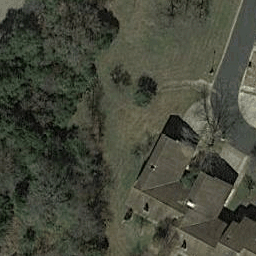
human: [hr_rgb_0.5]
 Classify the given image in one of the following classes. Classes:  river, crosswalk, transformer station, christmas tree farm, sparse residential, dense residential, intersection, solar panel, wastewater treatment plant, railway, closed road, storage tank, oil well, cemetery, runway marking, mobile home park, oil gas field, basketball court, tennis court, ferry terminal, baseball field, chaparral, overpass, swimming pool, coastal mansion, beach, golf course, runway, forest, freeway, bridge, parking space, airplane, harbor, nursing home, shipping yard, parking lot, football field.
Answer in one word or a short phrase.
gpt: sparse residential